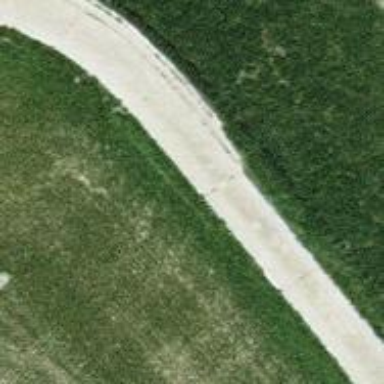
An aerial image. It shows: Concrete track with grade1 quality.